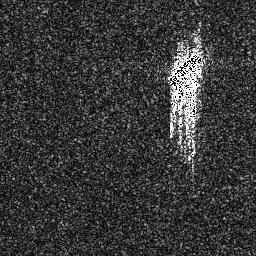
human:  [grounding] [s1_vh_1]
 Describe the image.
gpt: In the satellite image, there is  <ref>1 medium ship </ref> <box>[[64, 18, 79, 34, 0]]</box> located at top right.